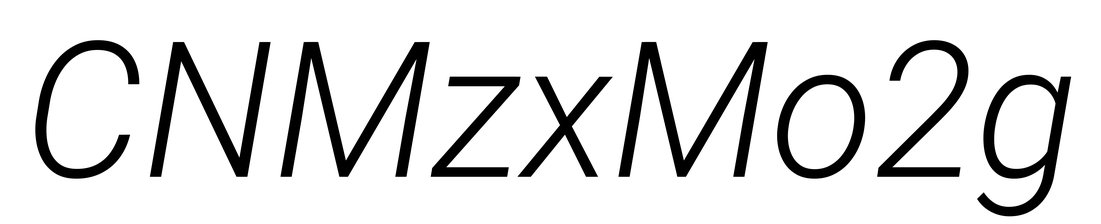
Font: Roboto-Italic_Light_Italic